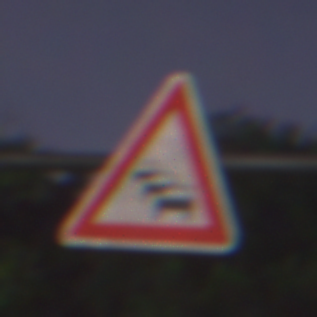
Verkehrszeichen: Stau
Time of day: Night
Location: Outdoor (Suburban)
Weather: PartlyCloudy
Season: NotSpecified
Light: Artificial